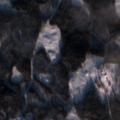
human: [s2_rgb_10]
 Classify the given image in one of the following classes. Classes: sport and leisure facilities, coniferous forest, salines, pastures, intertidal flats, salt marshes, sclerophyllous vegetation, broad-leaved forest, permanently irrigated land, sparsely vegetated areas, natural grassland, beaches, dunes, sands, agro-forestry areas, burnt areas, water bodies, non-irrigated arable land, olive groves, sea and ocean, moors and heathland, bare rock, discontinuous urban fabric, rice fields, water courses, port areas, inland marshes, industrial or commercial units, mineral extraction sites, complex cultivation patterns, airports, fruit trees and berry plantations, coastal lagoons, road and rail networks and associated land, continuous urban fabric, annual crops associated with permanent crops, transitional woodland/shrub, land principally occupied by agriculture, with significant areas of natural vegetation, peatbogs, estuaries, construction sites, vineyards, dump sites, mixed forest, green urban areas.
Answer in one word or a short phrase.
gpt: broad-leaved forest, coniferous forest, mixed forest, transitional woodland/shrub